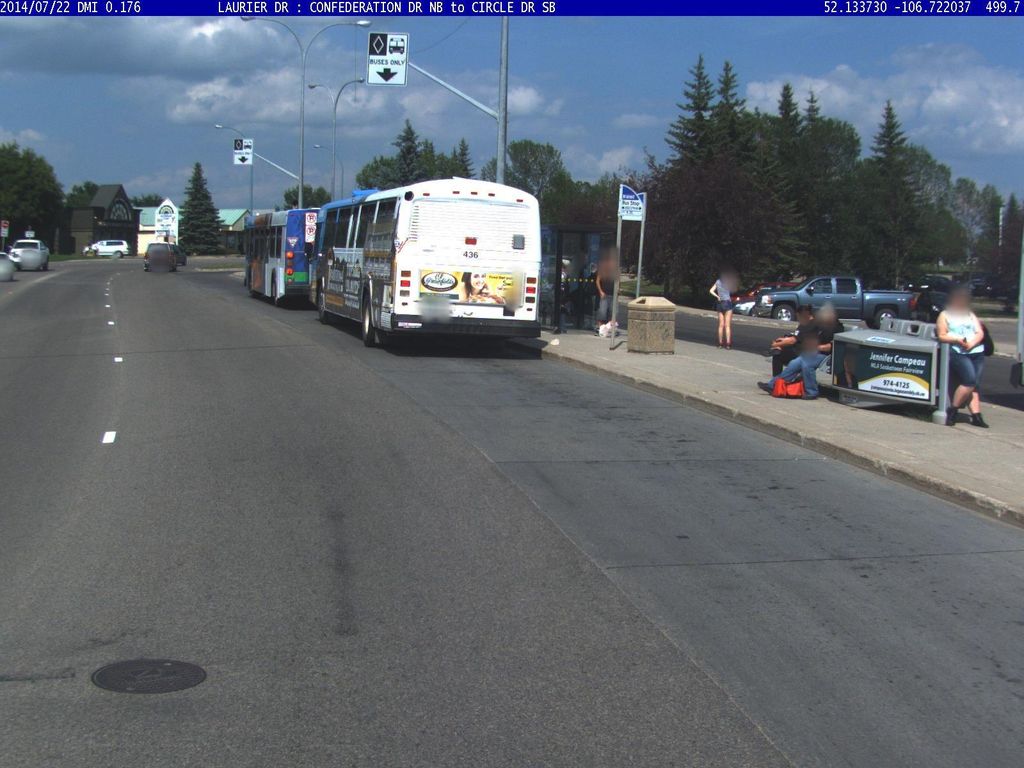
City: saskatoon